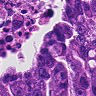
Metastatic tissue present: yes